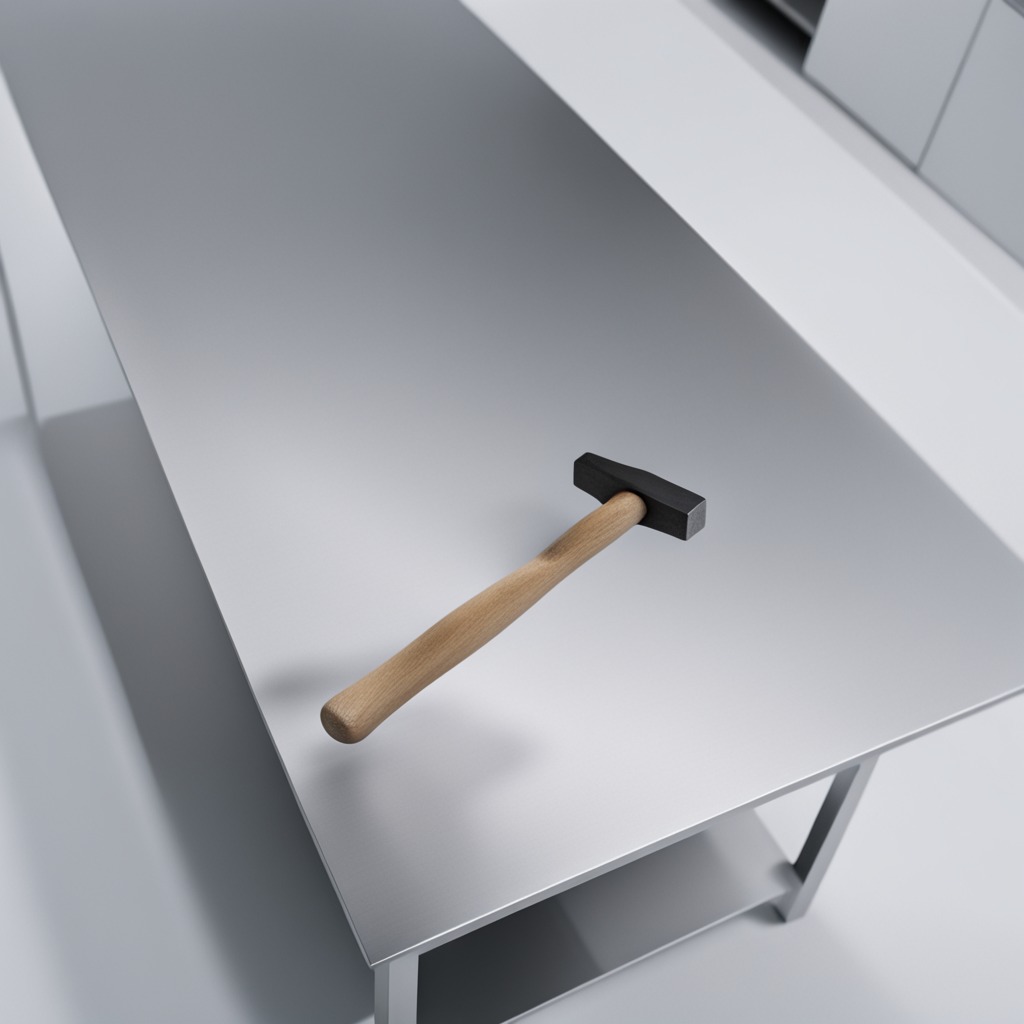
A hammer is lying on a stainless steel table in a high-end prototyping lab.